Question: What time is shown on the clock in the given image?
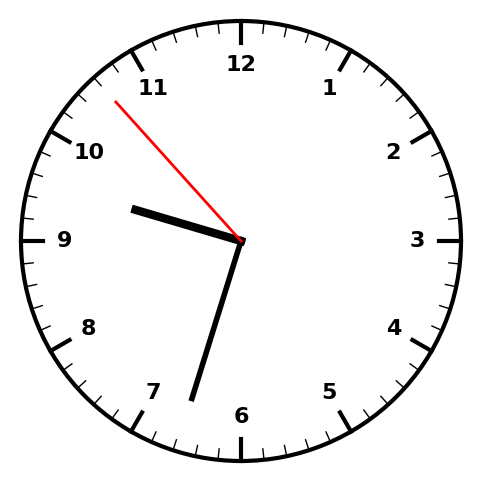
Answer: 09:32:53